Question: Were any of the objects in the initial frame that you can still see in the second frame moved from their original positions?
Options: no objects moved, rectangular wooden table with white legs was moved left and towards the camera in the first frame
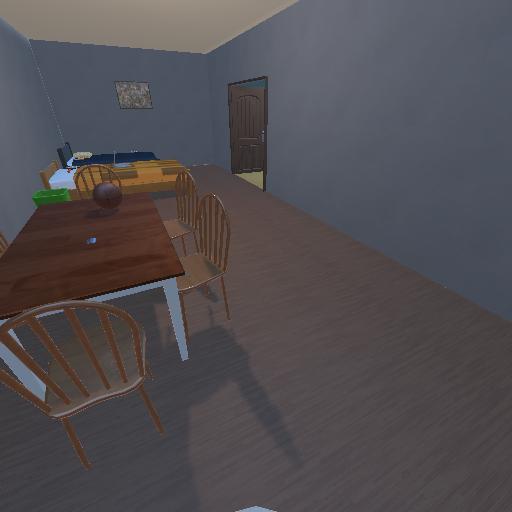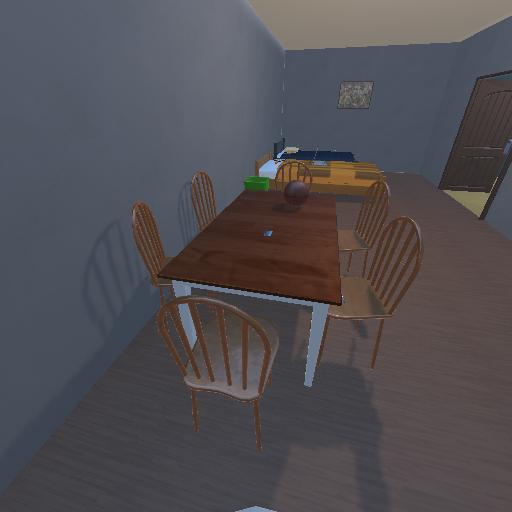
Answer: no objects moved